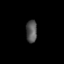
Tissue: skin
Cell type: Epithelial cells
Senescence score: 0.2558
Nuclear area (px): 243
Mean DAPI intensity: 84.663